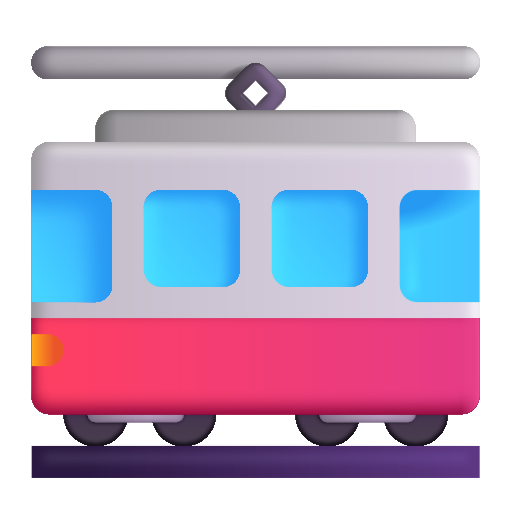
tram car color